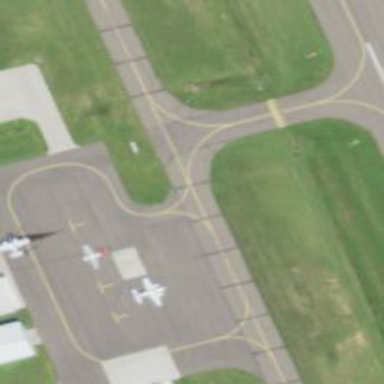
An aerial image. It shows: Apron at the airport.